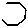
Label: hexagon